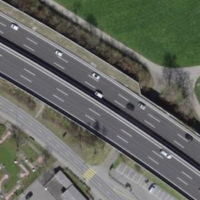
EUNIS habitat code: 57
Species observed at this site:
Milvus milvus